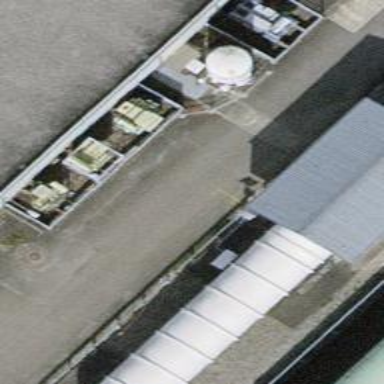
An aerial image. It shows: Service building.